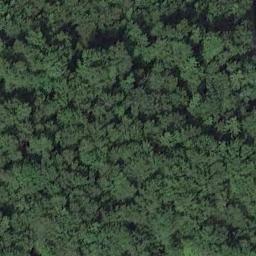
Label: forest